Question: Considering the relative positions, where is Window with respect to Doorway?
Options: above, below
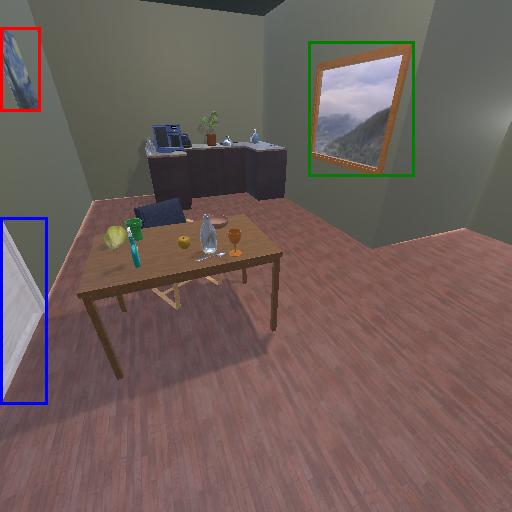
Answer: above